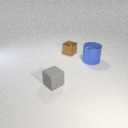
large blue metal cylinder in front of small brown metal cube